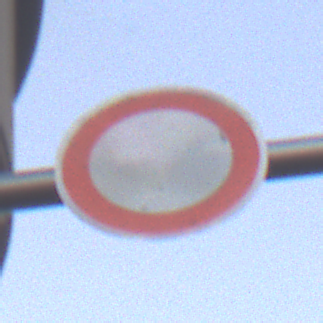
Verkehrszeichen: VerbotFahrzeugeAllerArt
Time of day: SunriseSunset
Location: Outdoor (Suburban)
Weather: Clear
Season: NotSpecified
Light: Natural